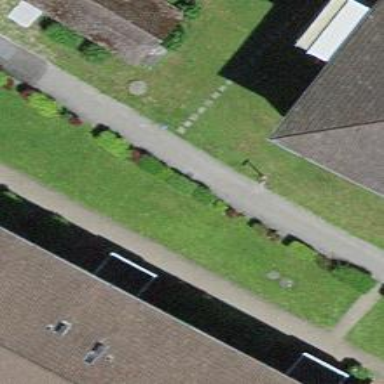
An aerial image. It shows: Paved path.